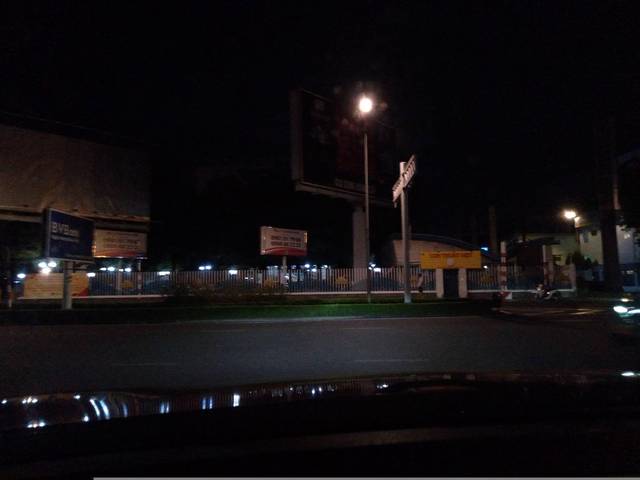
Region: Vietnam
Coordinates: 10.813, 106.663